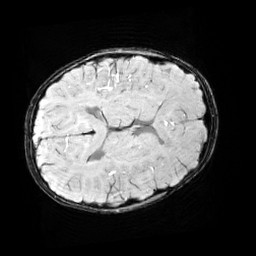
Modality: SWI
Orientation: axial
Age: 10
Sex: male
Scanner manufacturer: siemens
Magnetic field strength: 3 T
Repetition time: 0.027 s
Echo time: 0.02 s